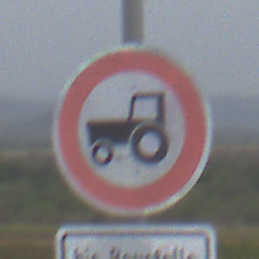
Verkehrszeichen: VerbotKraftfahrzeugeZuegeNichtSchneller25
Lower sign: SonstigeFahrzeugePersonengruppenFrei2
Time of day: Midday
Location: Outdoor (Nature)
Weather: PartlyCloudy
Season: NotSpecified
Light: Natural